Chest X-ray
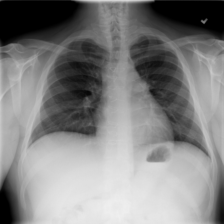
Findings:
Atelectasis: negative
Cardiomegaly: negative
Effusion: negative
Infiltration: negative
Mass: negative
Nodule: negative
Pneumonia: negative
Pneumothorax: negative
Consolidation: negative
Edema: negative
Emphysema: negative
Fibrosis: negative
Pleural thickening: negative
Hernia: negative